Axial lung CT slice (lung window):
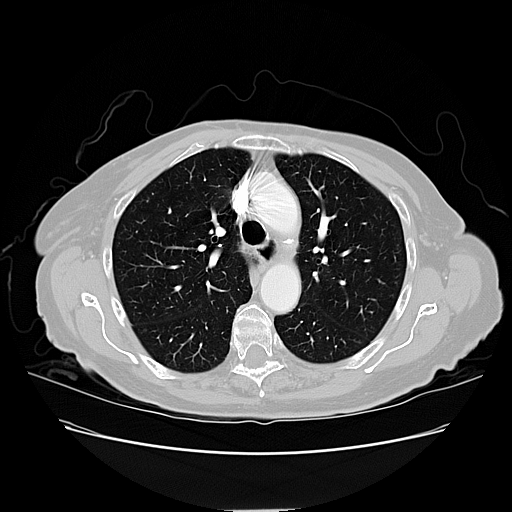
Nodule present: no